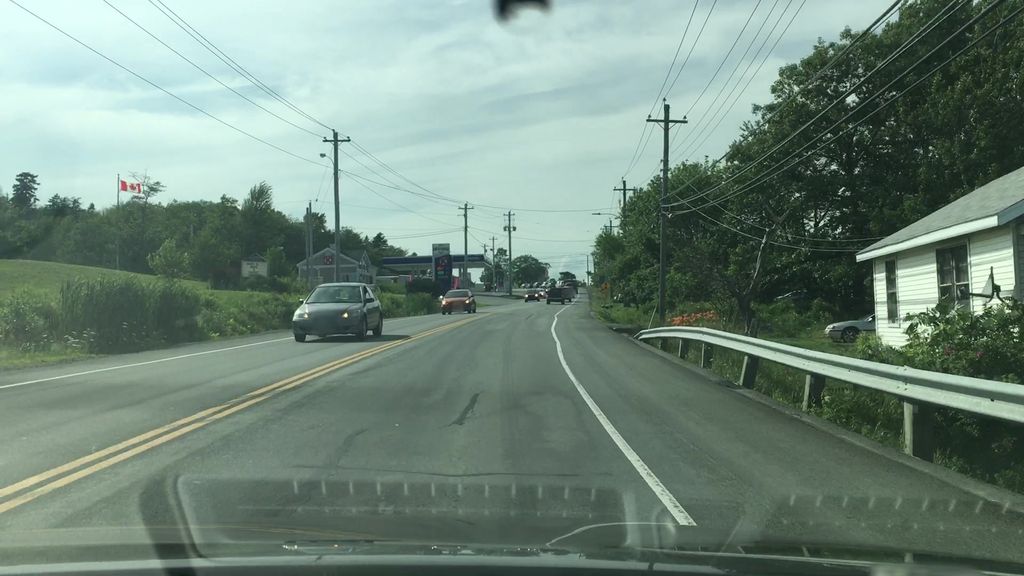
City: halifax